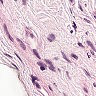
Metastatic tissue present: no